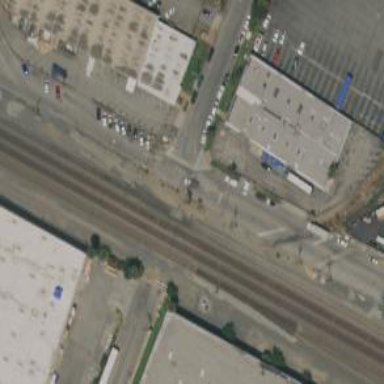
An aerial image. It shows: Railway siding with rails.